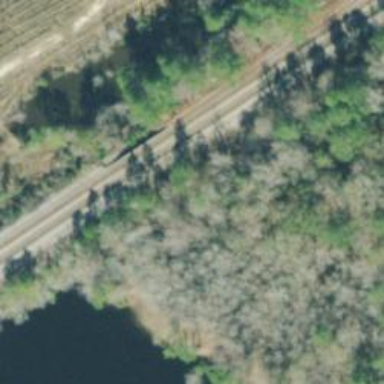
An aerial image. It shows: Railway track.